Field crop: tomato
Growth stage: 2
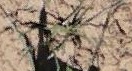
Species: cyperus